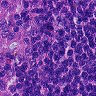
Metastatic tissue present: no